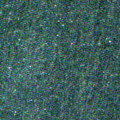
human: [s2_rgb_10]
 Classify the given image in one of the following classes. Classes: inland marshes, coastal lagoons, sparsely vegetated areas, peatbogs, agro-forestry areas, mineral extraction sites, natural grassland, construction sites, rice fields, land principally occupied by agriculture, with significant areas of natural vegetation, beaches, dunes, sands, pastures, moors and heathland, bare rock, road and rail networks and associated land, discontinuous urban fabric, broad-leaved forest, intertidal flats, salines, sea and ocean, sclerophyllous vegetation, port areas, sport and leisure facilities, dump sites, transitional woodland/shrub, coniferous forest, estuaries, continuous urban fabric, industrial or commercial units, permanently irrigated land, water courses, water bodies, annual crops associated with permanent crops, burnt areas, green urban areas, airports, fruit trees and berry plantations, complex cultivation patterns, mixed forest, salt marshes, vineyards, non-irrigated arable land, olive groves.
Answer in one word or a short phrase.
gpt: sea and ocean